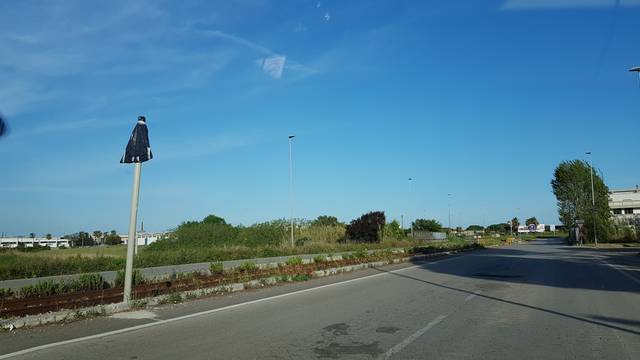
Region: Italy
Coordinates: 40.63, 17.959